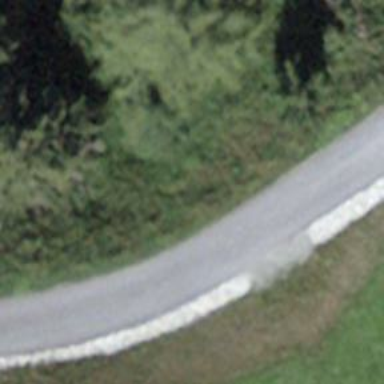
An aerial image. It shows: Well-maintained track road with grade 1 tracktype.